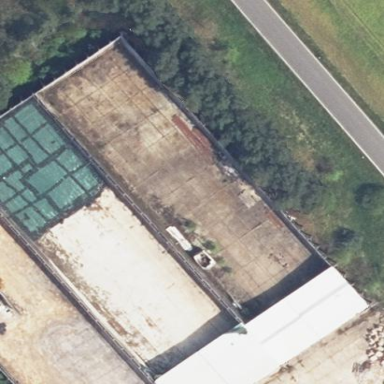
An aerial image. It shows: Industrial building.